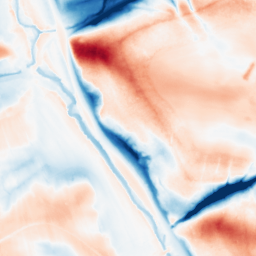
Category: classical
Decomposition family: gaussian_anisotropic
Decomposition parameters: sigma_x: 5
sigma_y: 20
Upsampling method: linear_exact
Upsampling parameters: scale: 2
Upsampling scale: 2